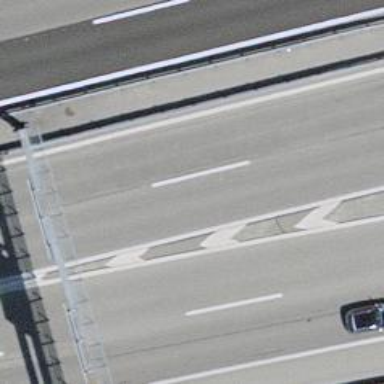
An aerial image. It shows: Asphalt motorway.